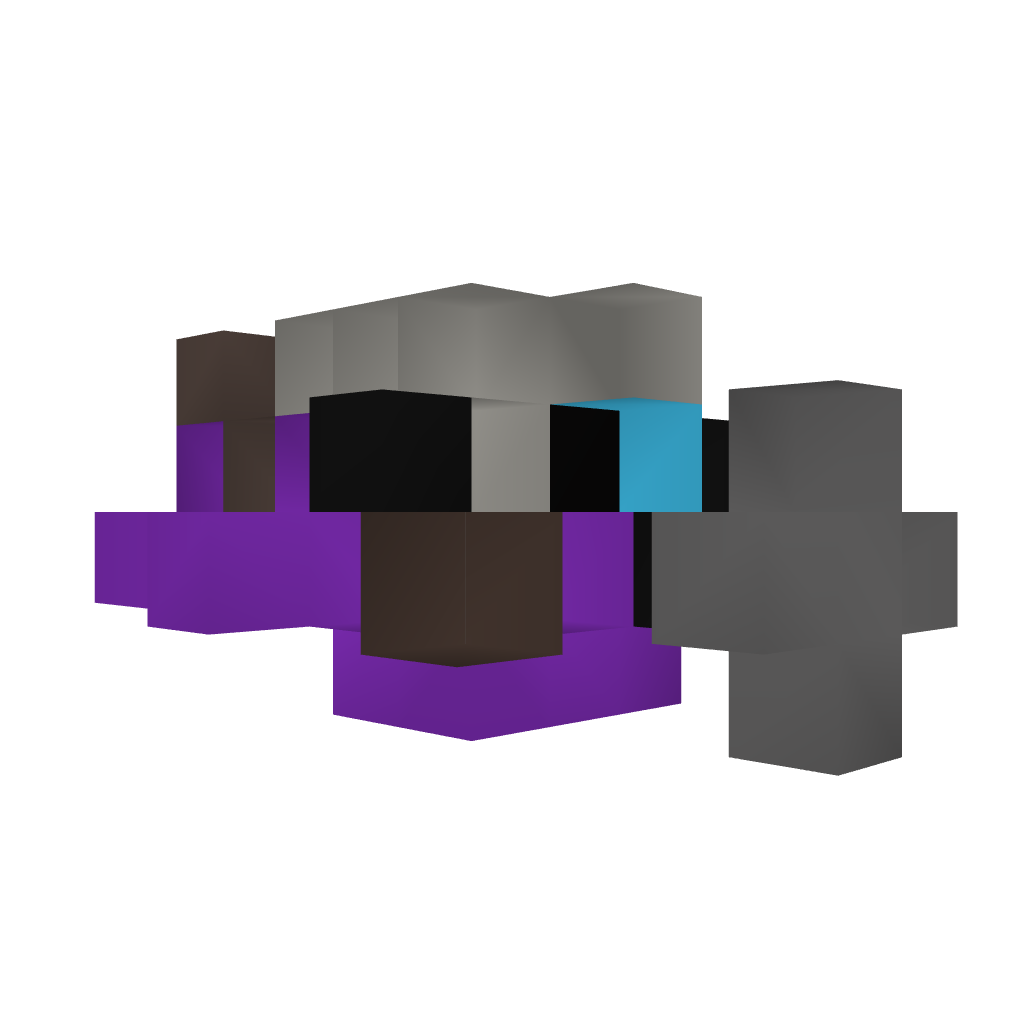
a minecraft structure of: Fighter Kn 184 F